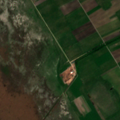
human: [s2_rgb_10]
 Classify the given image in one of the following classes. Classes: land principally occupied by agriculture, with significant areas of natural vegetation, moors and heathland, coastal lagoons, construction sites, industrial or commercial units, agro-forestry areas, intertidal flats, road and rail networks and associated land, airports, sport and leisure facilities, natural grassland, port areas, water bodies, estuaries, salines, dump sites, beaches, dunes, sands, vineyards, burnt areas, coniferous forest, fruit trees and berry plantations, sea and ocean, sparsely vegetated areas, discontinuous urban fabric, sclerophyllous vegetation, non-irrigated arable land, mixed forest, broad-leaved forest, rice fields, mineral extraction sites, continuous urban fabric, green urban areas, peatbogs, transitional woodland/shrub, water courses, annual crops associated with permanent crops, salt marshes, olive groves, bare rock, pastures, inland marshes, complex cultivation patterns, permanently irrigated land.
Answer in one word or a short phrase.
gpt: non-irrigated arable land, vineyards, natural grassland, inland marshes